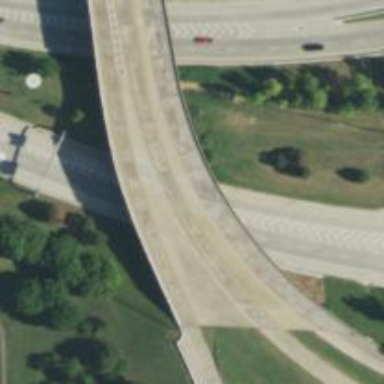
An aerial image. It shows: Primary link highway that goes over bridge.